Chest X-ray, PA view. Patient: 43 years old, sex F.
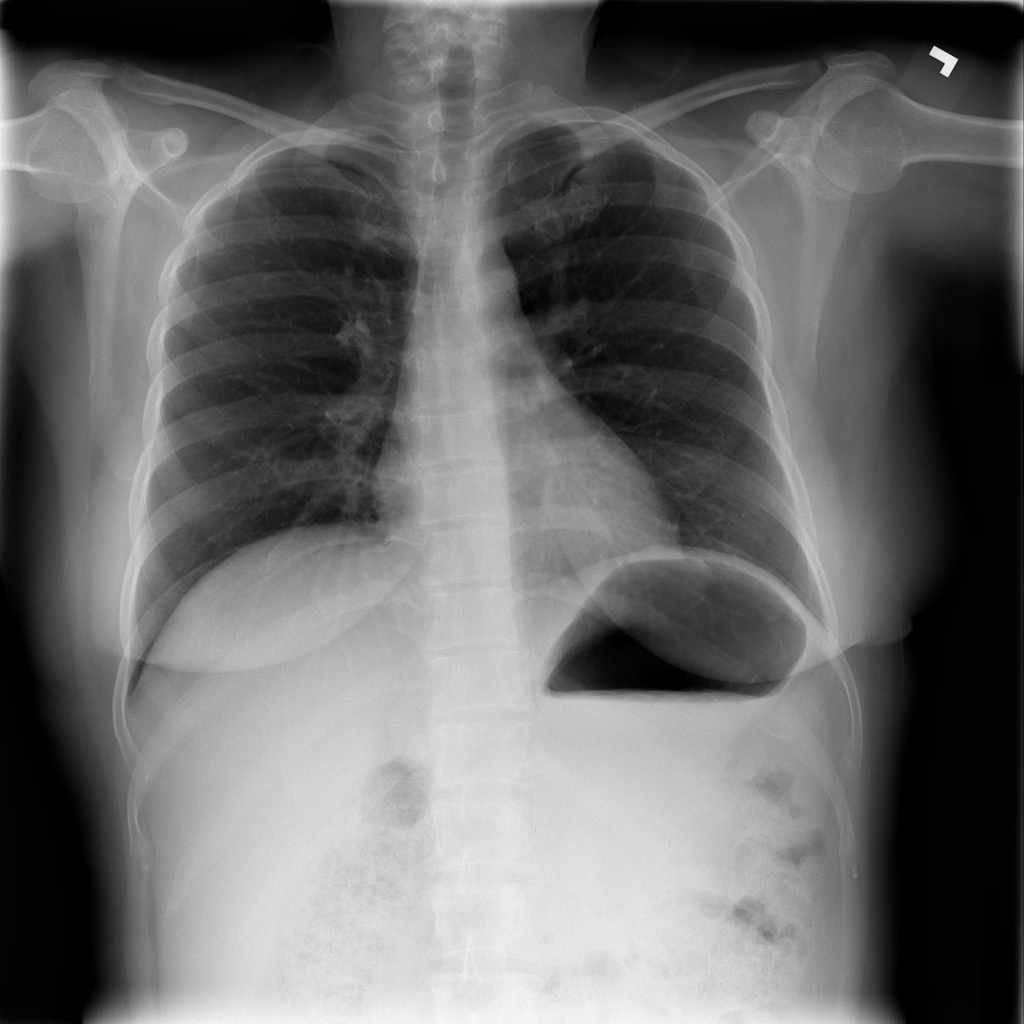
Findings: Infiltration